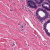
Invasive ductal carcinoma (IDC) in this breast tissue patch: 0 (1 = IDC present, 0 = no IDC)